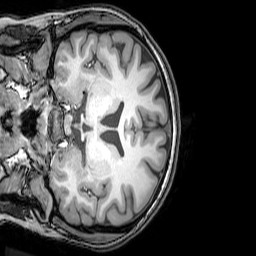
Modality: T1w
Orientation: coronal
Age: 25
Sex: female
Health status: healthy
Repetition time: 0.081 s
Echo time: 0.037 s